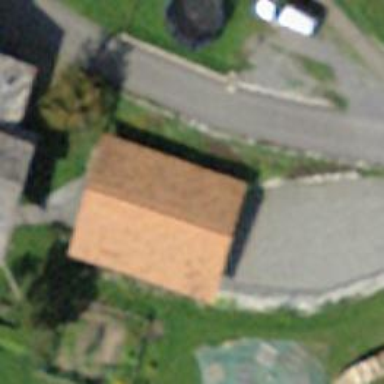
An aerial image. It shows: Garage building.